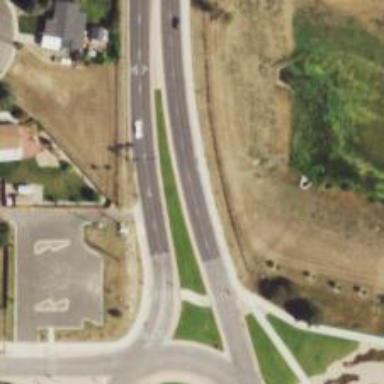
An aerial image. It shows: Primary highway with separate sidewalk.